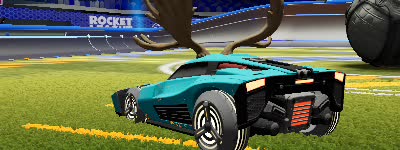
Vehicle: breakout